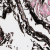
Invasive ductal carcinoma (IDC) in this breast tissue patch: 0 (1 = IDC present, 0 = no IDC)